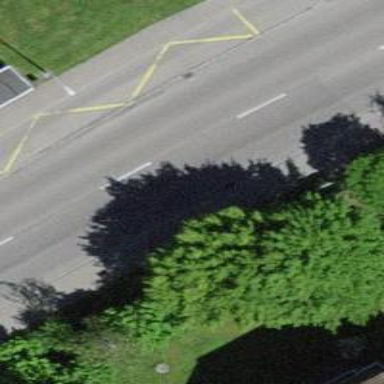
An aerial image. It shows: Secondary road with asphalt surface.